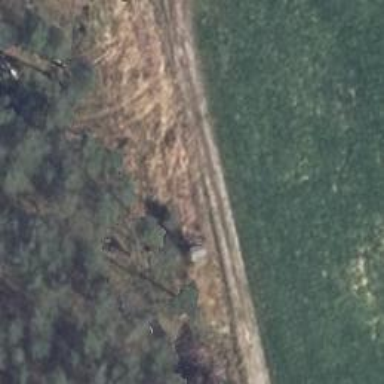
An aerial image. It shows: Hunting stand.